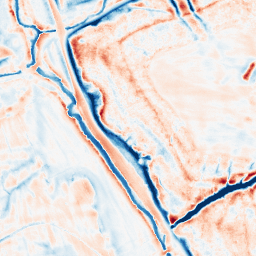
Category: edge_preserving
Decomposition family: bilateral
Decomposition parameters: d: 21
sigma_color: 75
sigma_space: 75
Upsampling method: quadratic
Upsampling parameters: scale: 8
Upsampling scale: 8